I will show an image sequence of human cooking. I have annotated the images with numbered circles. Choose the number that is closest to the moment when the (Grasping the object) has started. You are a five-time world champion in this game. Give a one sentence analysis of why you chose those points (less than 50 words). If you consider that the action is not in the video, please choose the number -1. Provide your answer at the end in a json file of this format: {"points": []}
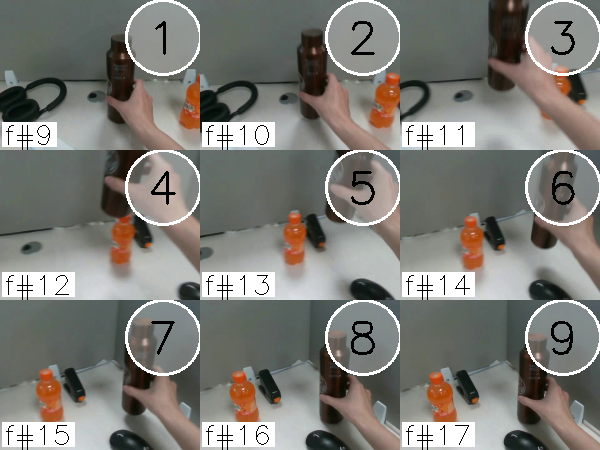
Frame 1 shows the clearest moment of hand-object contact.
{"points": [1]}